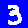
Digit: 3